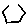
Label: hexagon